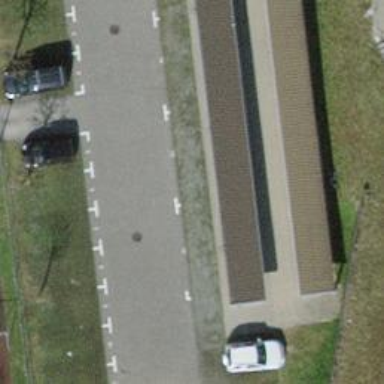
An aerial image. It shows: Car-sharing service available at this location.